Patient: sex F, age 34
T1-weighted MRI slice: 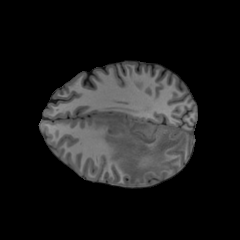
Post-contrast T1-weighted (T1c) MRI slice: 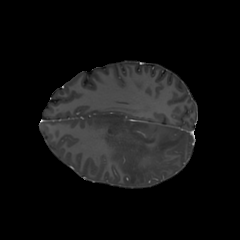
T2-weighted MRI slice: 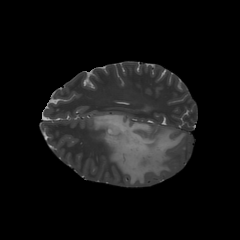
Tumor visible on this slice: yes
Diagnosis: Astrocytoma, IDH-mutant
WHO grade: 3